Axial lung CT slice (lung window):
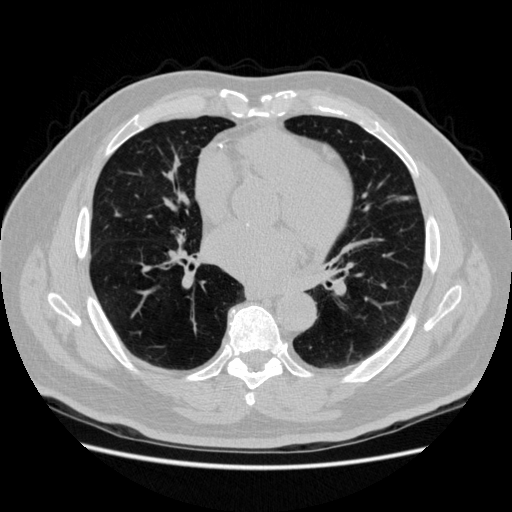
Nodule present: no